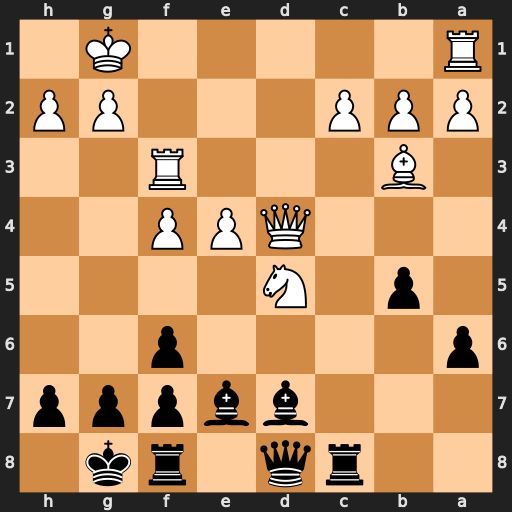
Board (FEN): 2rq1rk1/3bbppp/p4p2/1p1N4/3QPP2/1B3R2/PPP3PP/R5K1
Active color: b
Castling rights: -
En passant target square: -
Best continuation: Bc5 Qxc5 Rxc5